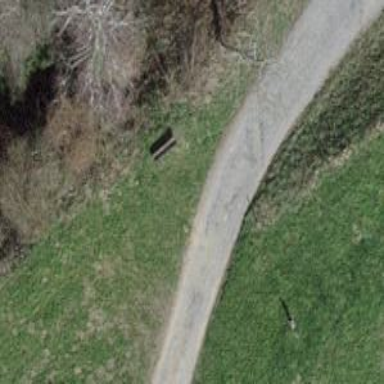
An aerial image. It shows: Bench.